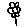
Label: flower